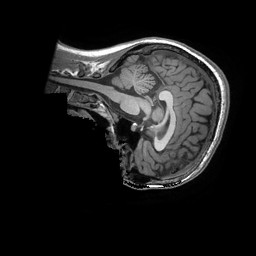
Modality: T1w
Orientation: sagittal
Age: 28
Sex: female
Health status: healthy
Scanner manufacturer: ge